Question: I have a indentation error in Python and i dont know why and how to resolve it.
I looked for special characters that i might have missed, but none found;
Why do i get this error ?
'''
user = {'_id':username}
users.find_one(user)
'''

IN CONCLUSSION : NEVER MIX TABS WITH SPACES!
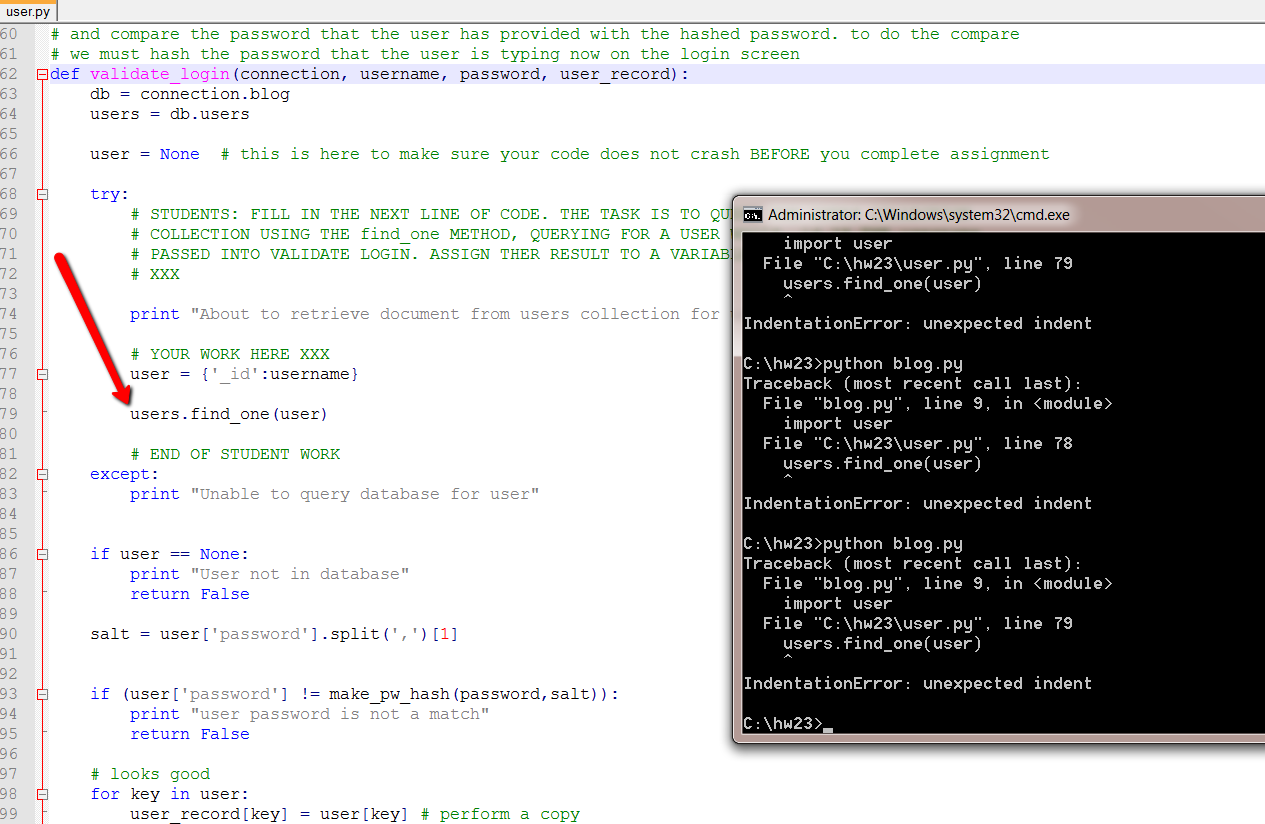
Answer: The most common reason for this type of error is .
To fix it try converting all tabs to spaces in your file.
From <URL>:
> Never mix tabs and spaces.The most popular way of indenting Python is with spaces only. The second-most popular way is with tabs only. Code indented with a mixture of tabs and spaces should be converted to using spaces exclusively. When invoking the Python command line interpreter with the -t option, it issues warnings about code that illegally mixes tabs and spaces. When using -tt these warnings become errors. These options are highly recommended!For new projects, spaces-only are strongly recommended over tabs. Most editors have features that make this easy to do.